I will show an image sequence of human cooking. I have annotated the images with numbered circles. Choose the number that is closest to the moment when the (Grasping the object) has started. You are a five-time world champion in this game. Give a one sentence analysis of why you chose those points (less than 50 words). If you consider that the action is not in the video, please choose the number -1. Provide your answer at the end in a json file of this format: {"points": []}
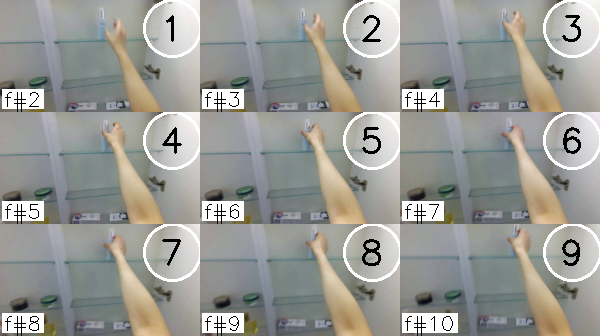
Frame 6 shows the clearest moment of hand-object contact.
{"points": [6]}